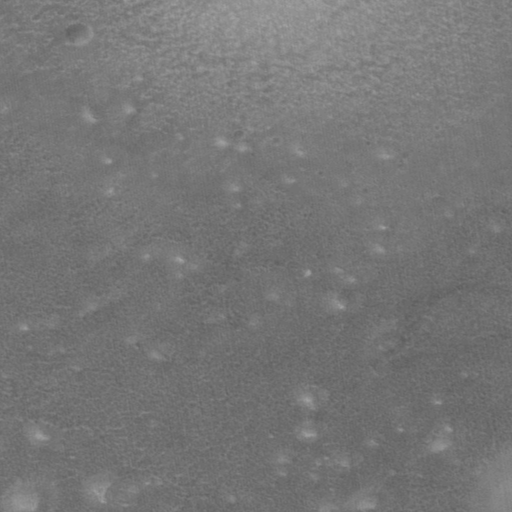
Objects detected: cone